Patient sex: F
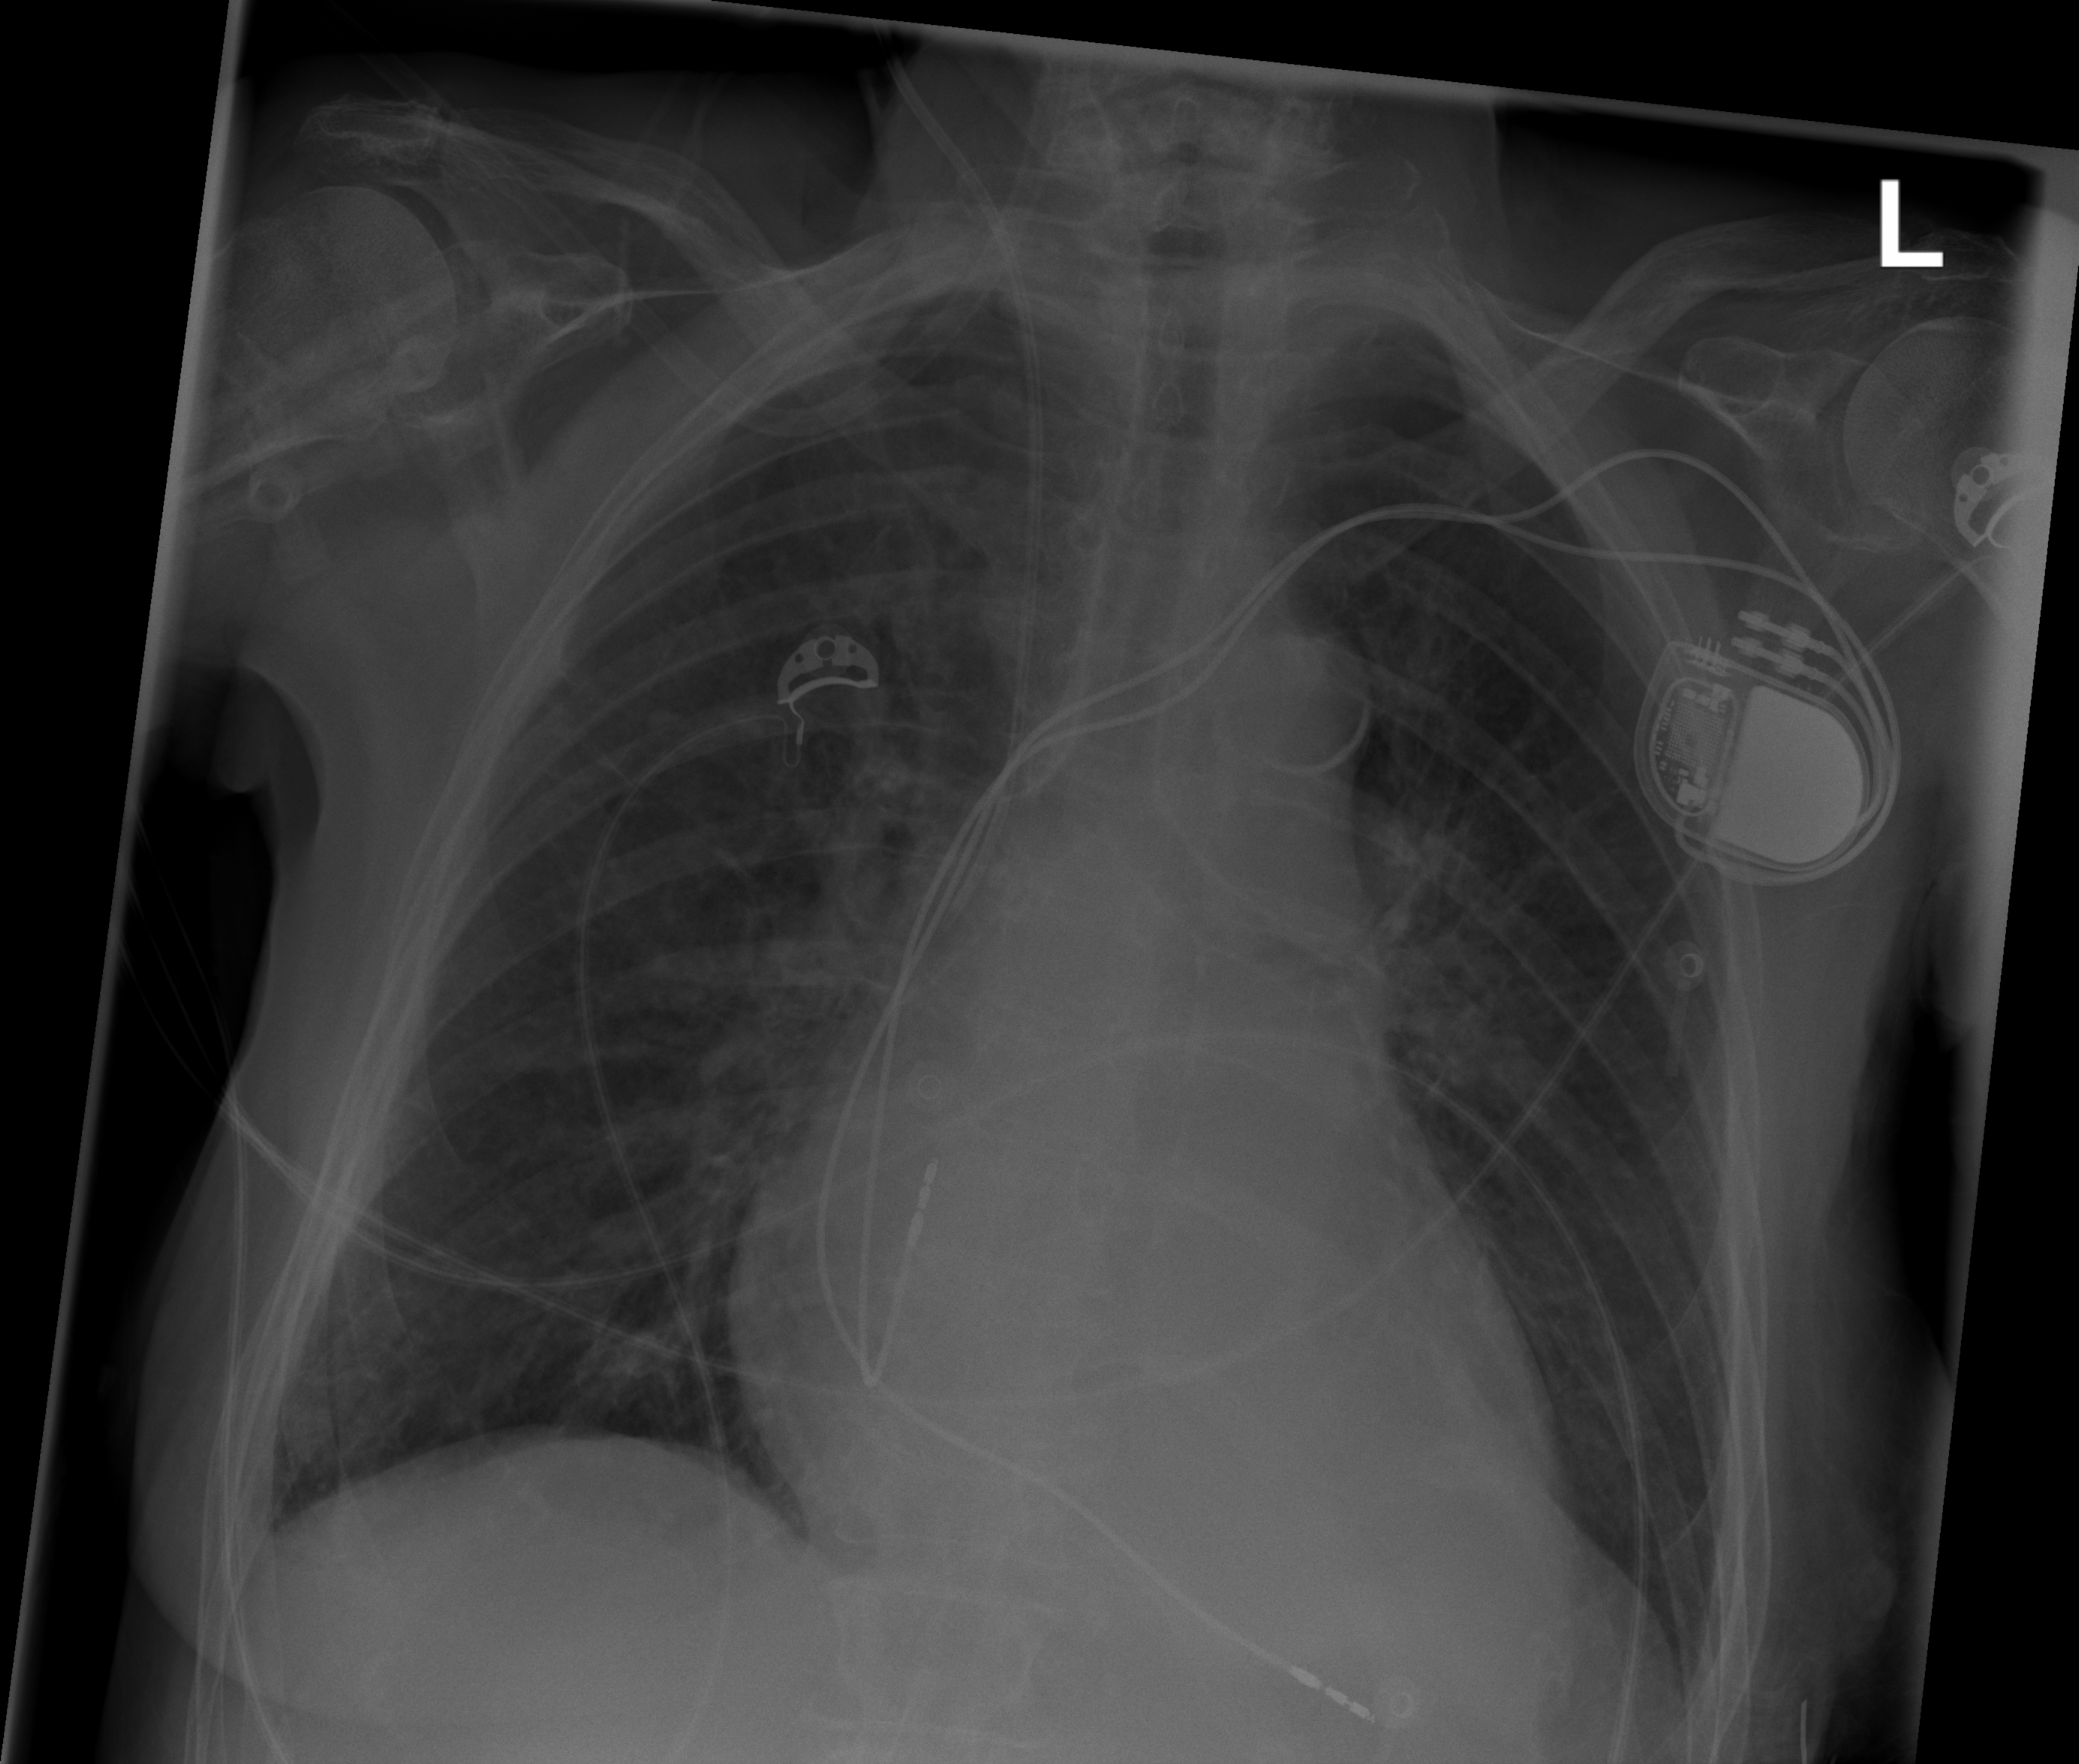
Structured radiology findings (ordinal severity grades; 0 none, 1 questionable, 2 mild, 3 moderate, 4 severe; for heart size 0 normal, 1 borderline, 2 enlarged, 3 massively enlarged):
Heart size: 0
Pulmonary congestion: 1
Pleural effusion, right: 0
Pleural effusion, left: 0
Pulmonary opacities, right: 0
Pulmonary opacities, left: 0
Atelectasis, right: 2
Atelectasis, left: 2